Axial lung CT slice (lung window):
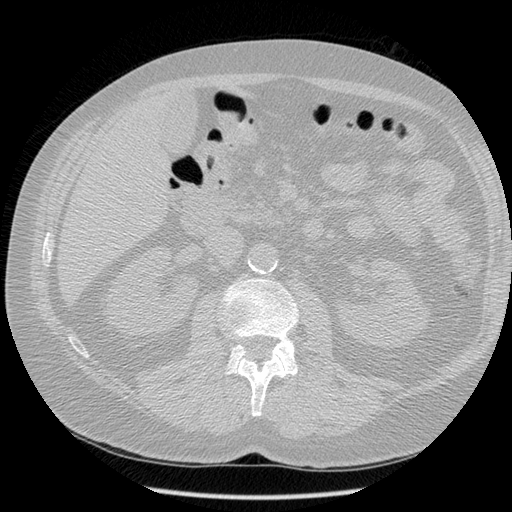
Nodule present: no